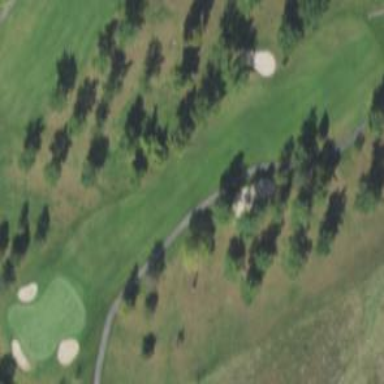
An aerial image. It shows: Golf fairway surrounded by grass.